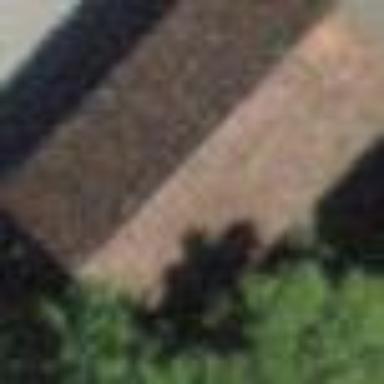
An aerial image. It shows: View of roof of building.